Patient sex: M
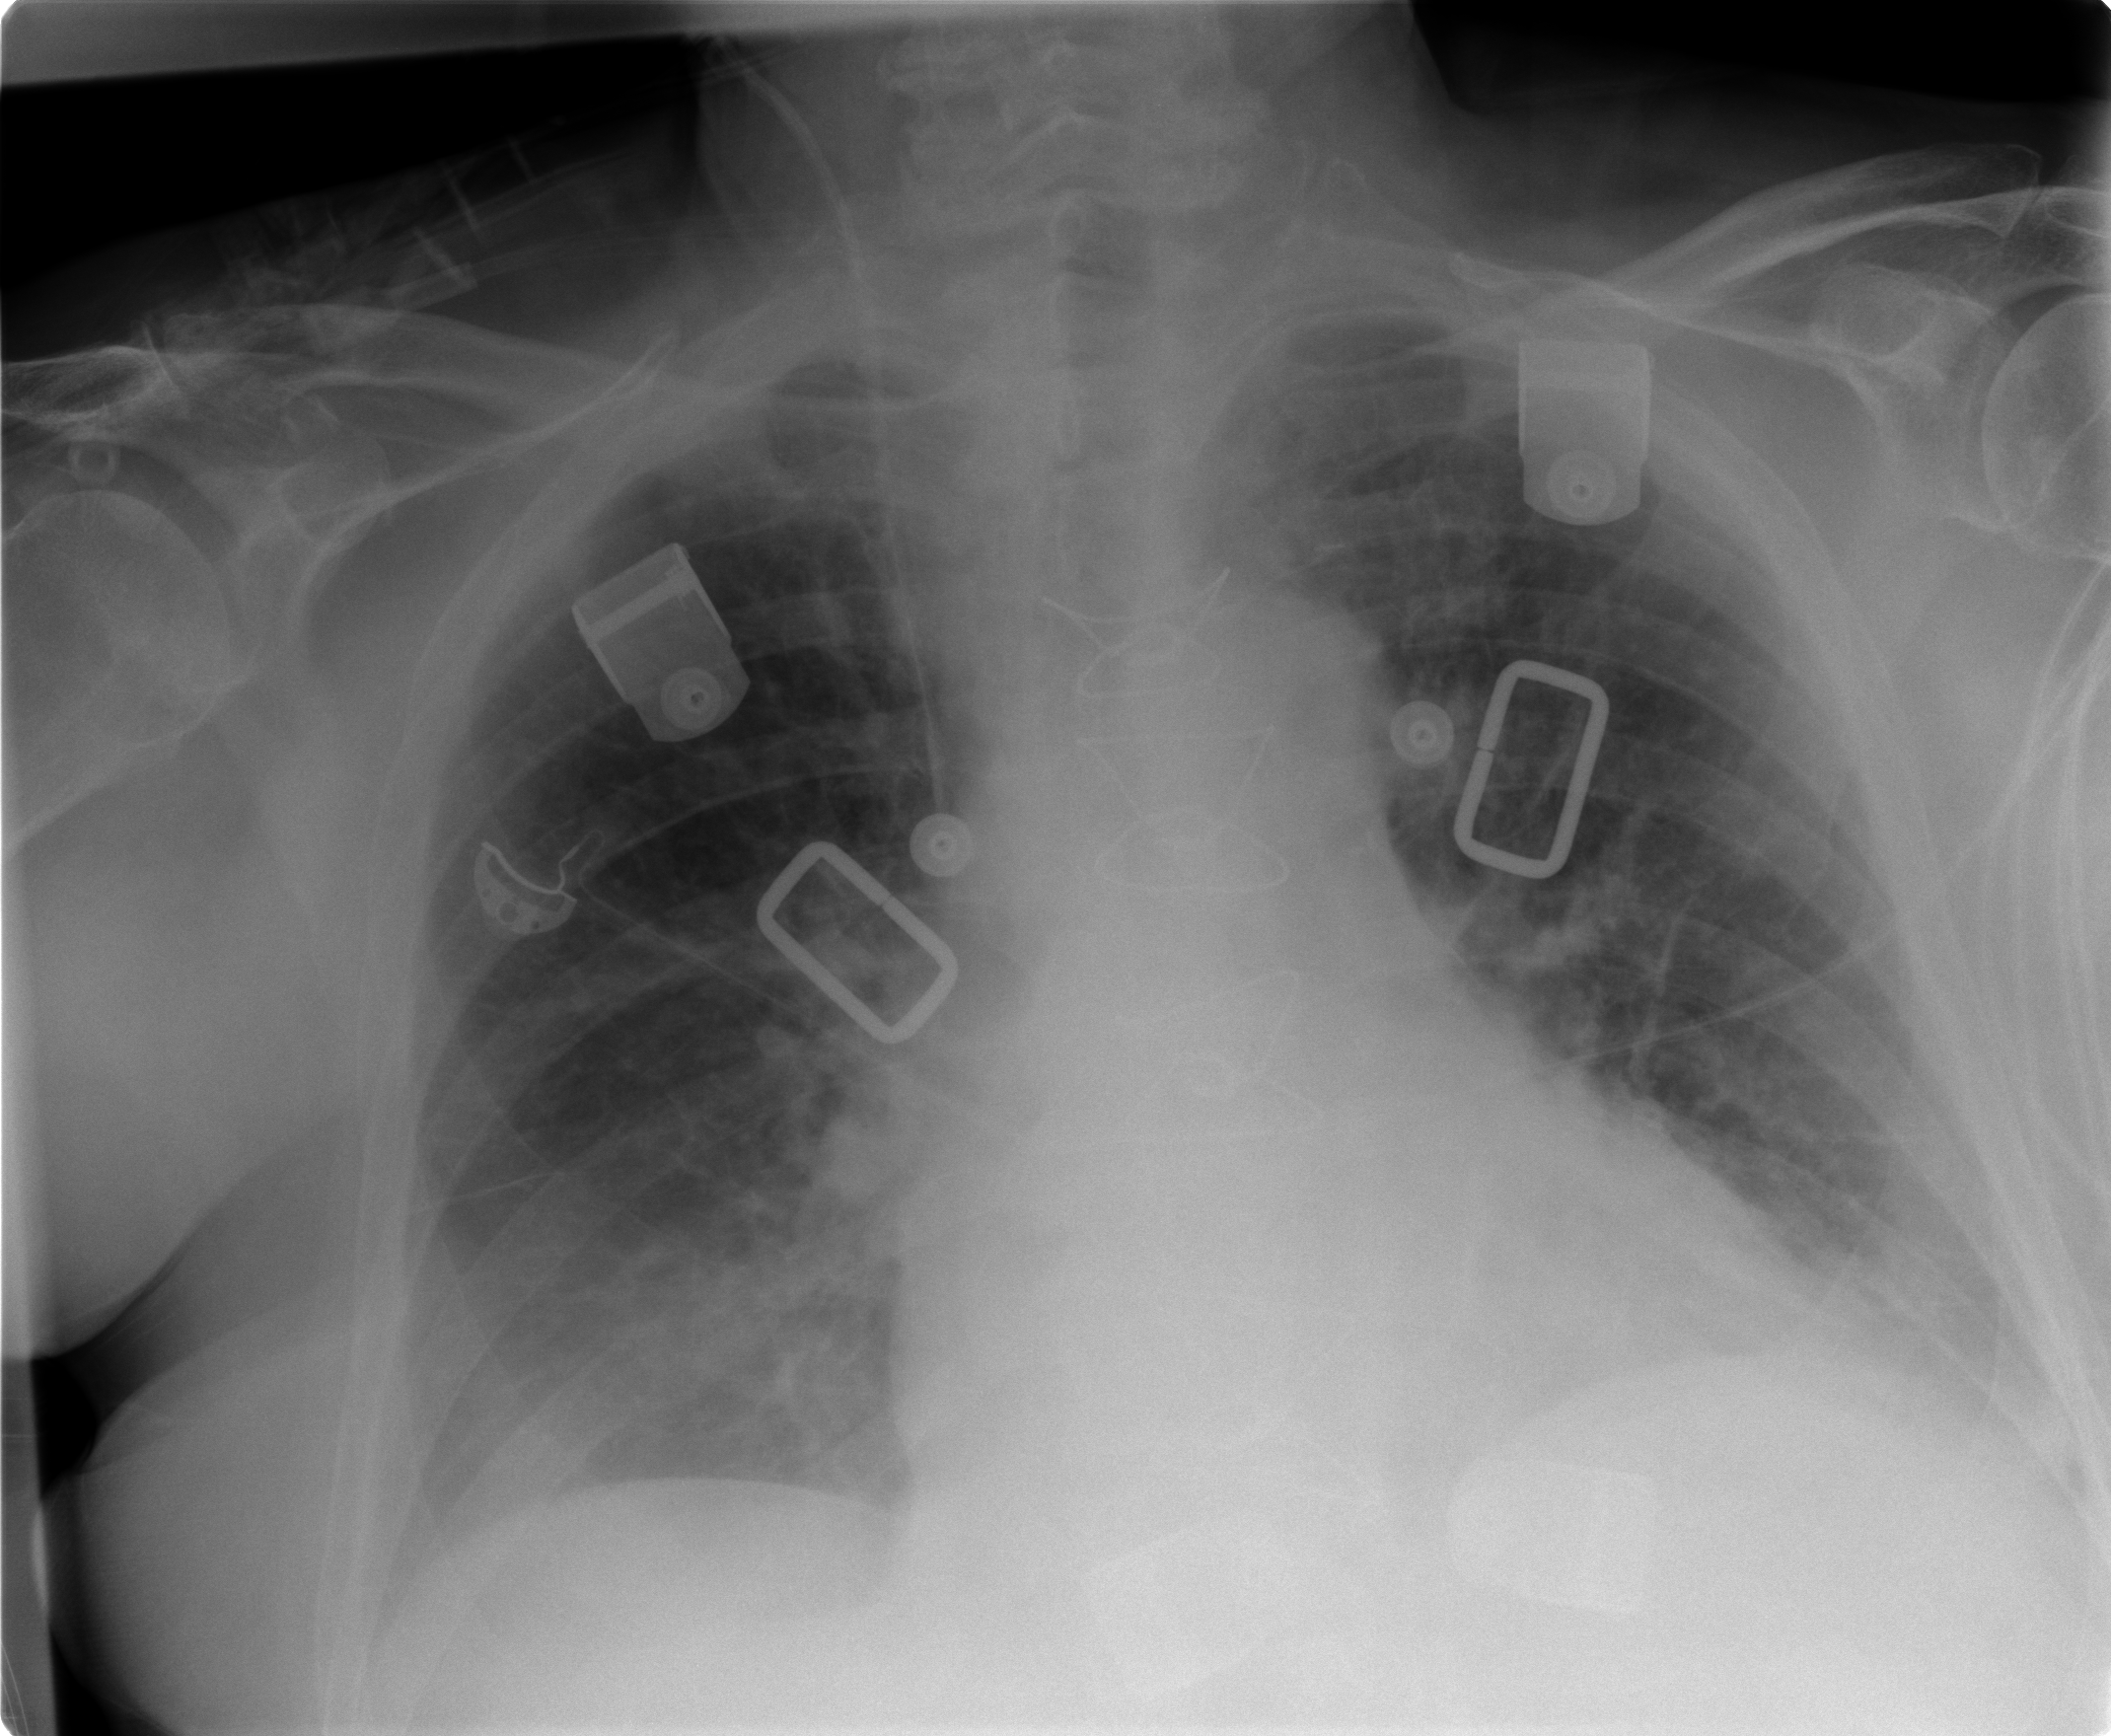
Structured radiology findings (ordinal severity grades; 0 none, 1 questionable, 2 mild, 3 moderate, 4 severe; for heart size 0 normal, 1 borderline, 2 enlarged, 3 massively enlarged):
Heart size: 2
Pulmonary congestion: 3
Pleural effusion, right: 0
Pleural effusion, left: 1
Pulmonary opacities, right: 2
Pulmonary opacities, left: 1
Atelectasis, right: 2
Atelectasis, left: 2